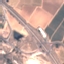
Label: Highway